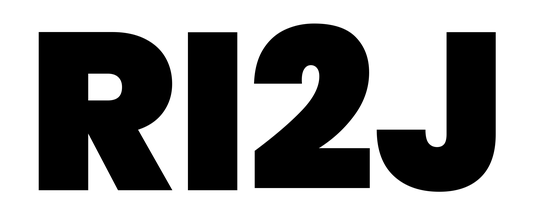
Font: Poppins-Black